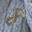
Label: 8